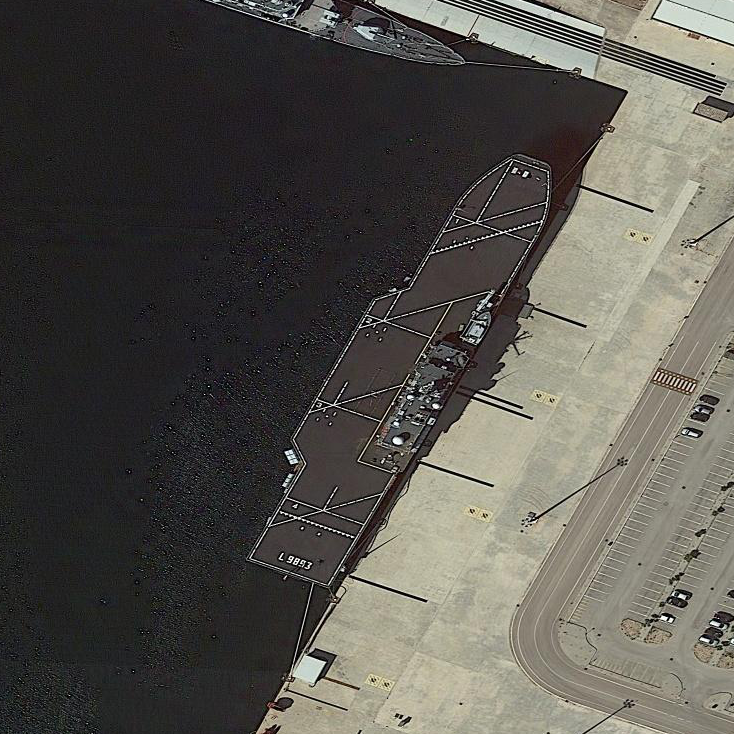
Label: assault